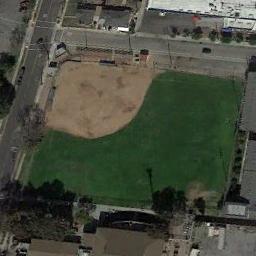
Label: baseball_diamond